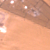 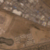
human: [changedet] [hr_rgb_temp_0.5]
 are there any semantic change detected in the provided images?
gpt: The area was urbanized.